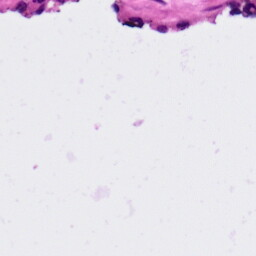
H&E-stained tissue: Ovarian